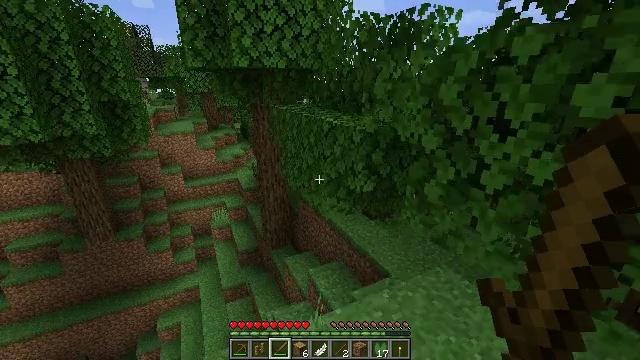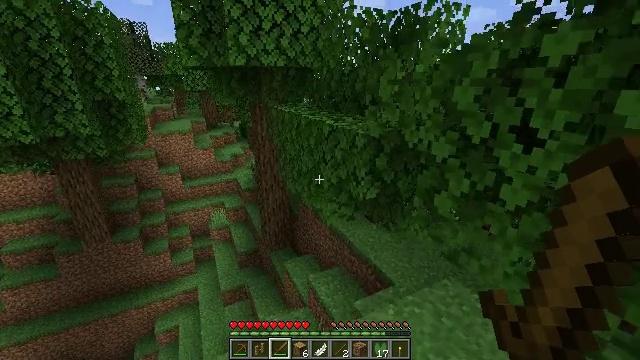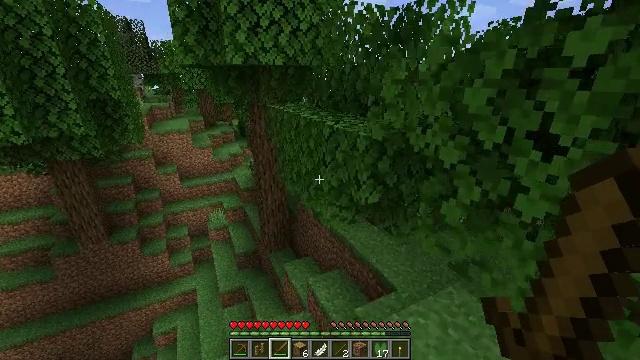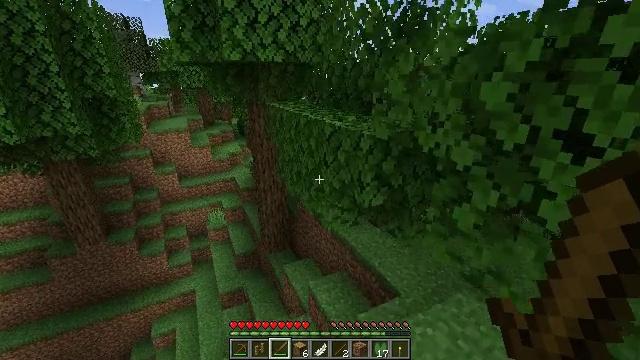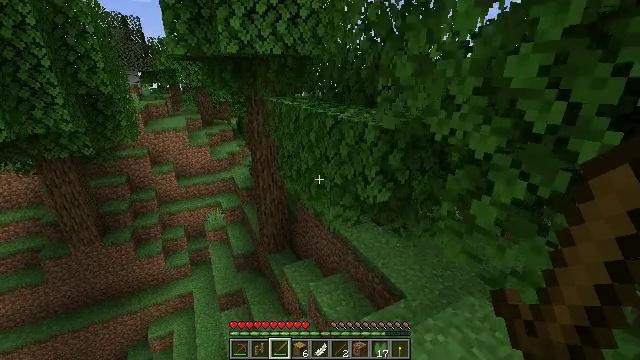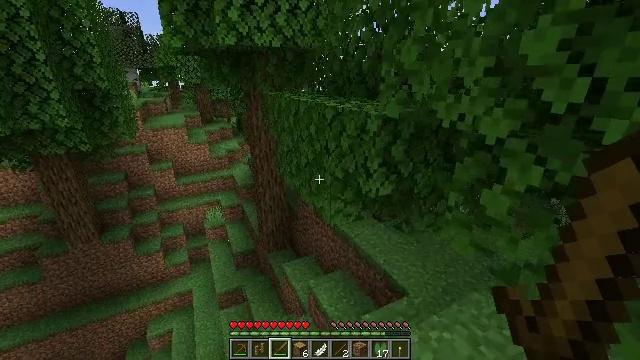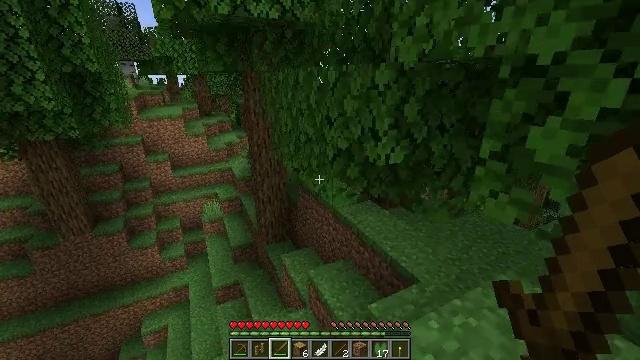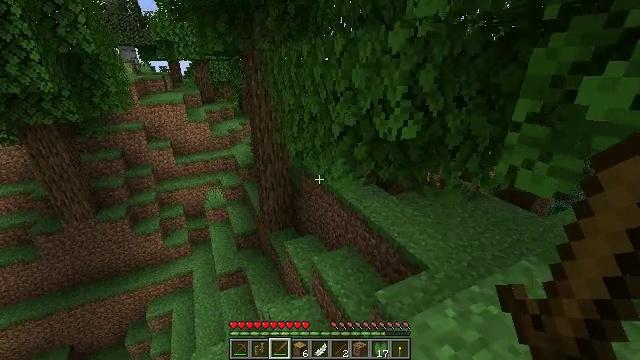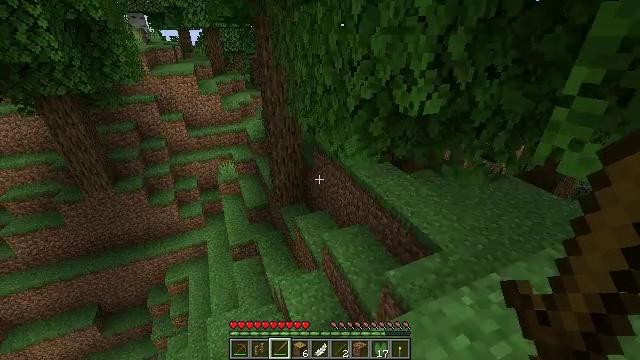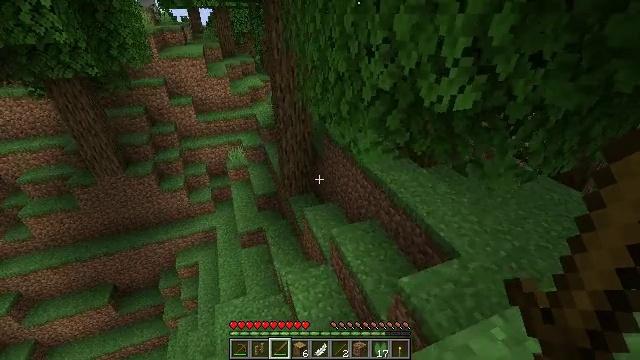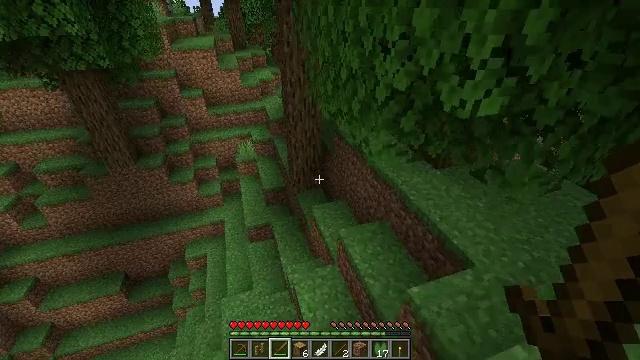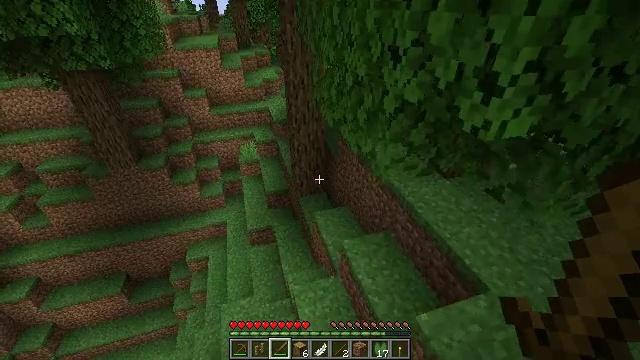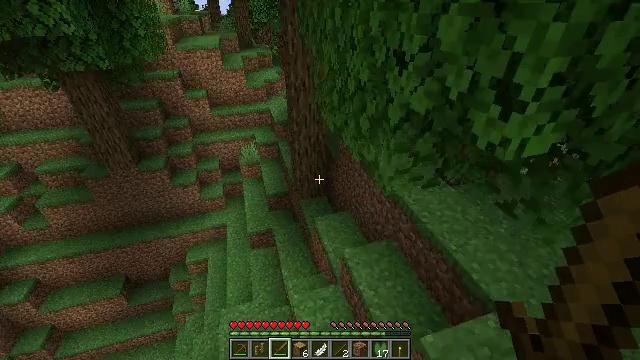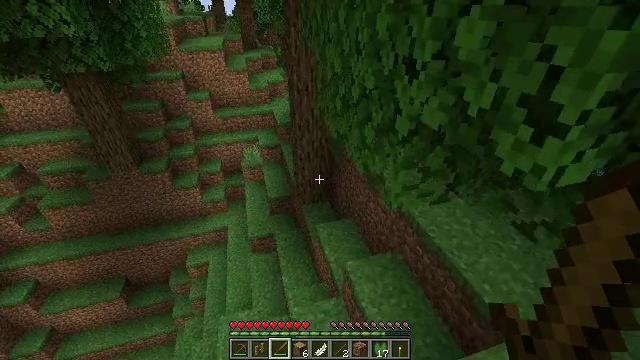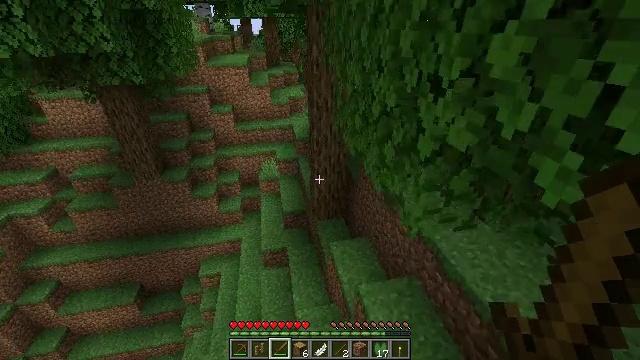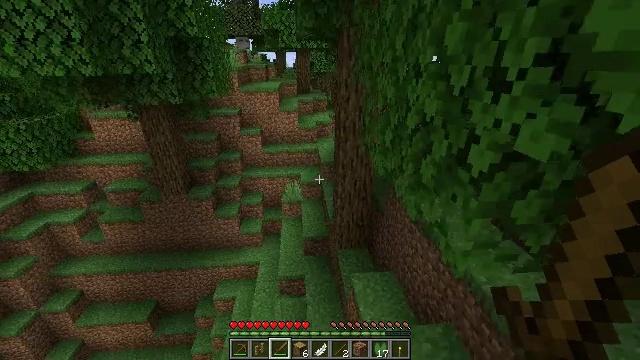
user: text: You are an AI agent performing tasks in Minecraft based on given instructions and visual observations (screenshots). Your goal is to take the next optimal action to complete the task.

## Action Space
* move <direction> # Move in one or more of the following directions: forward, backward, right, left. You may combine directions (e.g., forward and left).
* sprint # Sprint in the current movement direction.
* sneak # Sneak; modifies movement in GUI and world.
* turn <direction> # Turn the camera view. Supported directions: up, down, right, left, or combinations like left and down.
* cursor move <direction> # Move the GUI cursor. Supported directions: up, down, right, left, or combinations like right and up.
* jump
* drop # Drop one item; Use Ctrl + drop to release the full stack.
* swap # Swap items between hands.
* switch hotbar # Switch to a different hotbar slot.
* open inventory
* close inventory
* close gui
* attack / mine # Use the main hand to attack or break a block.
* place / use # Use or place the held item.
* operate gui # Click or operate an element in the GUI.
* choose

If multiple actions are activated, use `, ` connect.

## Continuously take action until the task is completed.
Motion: motion action
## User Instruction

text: Collect sugar cane near water sources.
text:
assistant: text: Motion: move forward
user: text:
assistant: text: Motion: move forward
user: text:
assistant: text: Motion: move forward
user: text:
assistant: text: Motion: move forward
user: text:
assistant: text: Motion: move forward
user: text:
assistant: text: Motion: move forward
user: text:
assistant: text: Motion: move forward, turn down
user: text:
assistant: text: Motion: move forward, turn left and down
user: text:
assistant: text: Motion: move forward, turn left and down
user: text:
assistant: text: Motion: move forward, turn left and down
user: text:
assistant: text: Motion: move forward, turn left
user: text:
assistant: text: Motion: move forward
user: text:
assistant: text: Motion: move forward
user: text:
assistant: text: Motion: move forward, turn left and up
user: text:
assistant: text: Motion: move forward, turn left and up
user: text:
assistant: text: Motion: move forward, turn left and up
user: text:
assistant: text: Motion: move forward
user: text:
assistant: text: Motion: move forward
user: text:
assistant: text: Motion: move forward
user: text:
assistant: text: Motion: move forward
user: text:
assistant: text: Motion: move forward
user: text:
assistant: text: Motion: move forward
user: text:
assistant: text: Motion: move forward
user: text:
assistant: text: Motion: move forward
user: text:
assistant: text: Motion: move forward
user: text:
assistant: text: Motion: move forward
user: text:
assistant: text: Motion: move forward
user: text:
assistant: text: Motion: move forward
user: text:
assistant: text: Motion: move forward
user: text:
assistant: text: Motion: move forward